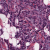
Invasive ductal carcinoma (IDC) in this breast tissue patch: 1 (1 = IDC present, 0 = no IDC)